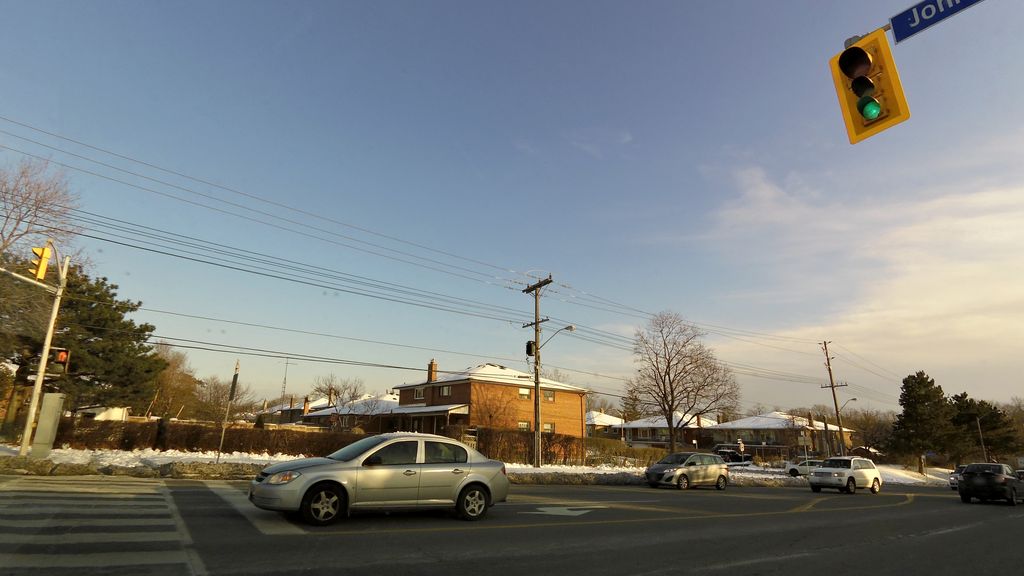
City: toronto